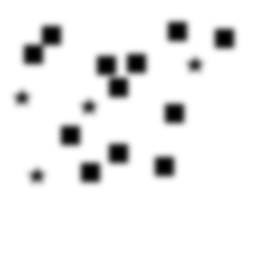
Squares: 12
Triangles: 0
Stars: 4
Total shapes: 16